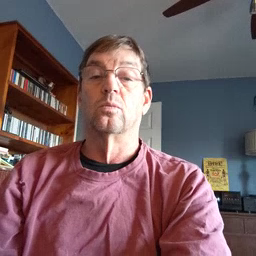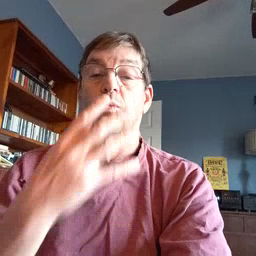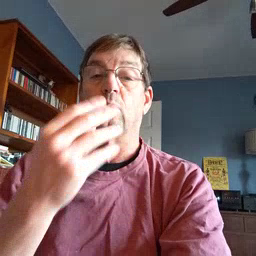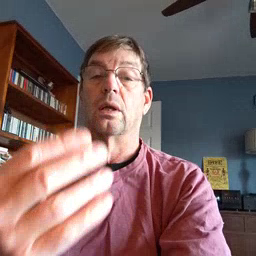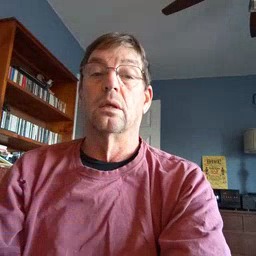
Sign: wet